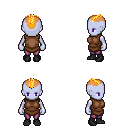
a pixel art fantasy rpg character, female body template, dark elf, purple skin, brown tunic, magenta pants, light blonde short mohawk hairstyle, black shoes, four views (front, back, left, right), 2x2 character sprite sheet, small pixel art, hard edges, no anti-aliasing